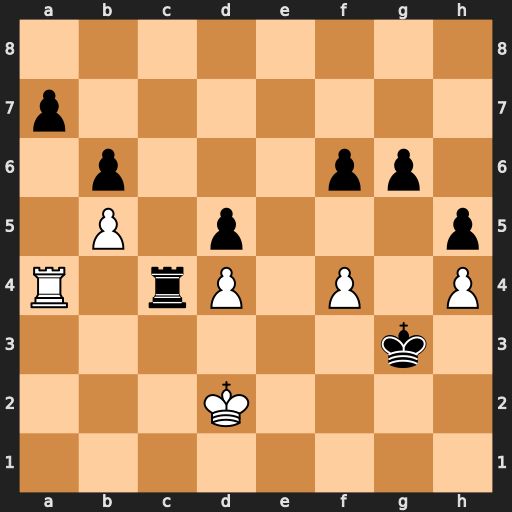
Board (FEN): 8/p7/1p3pp1/1P1p3p/R1rP1P1P/6k1/3K4/8
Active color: w
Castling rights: -
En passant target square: -
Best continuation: Rxc4 dxc4 d5 Kxf4 d6